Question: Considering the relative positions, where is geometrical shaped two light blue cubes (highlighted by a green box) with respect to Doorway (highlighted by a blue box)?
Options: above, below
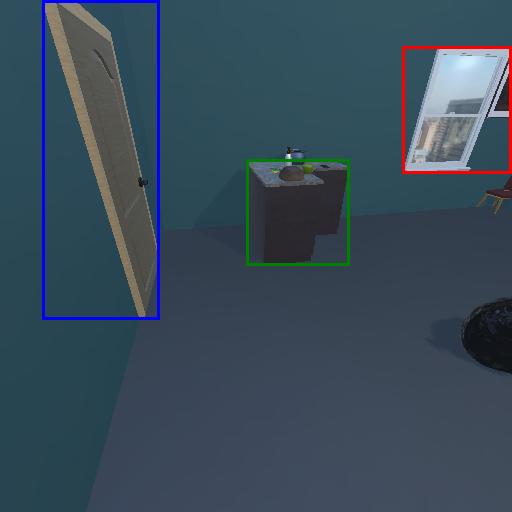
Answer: above